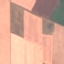
Land use / land cover: AnnualCrop